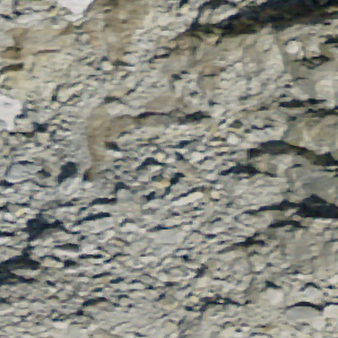
Label: other